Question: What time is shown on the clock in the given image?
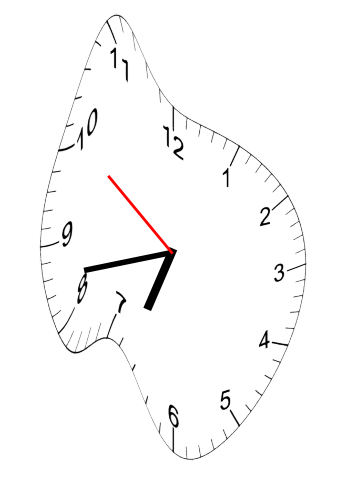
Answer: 06:42:51